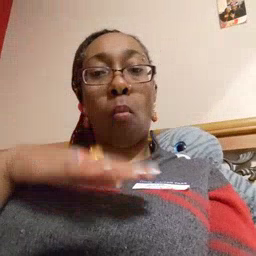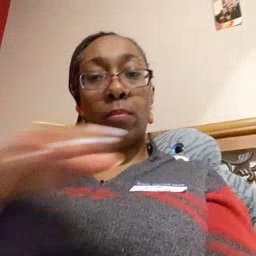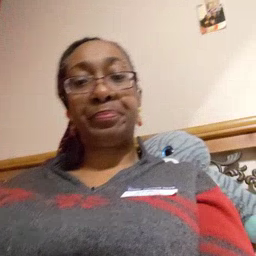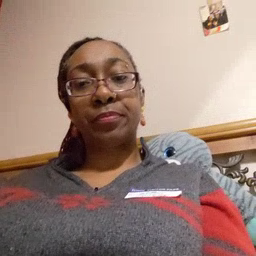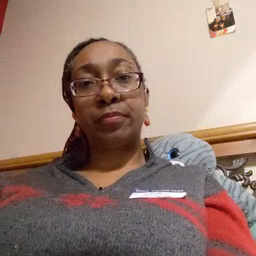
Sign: on